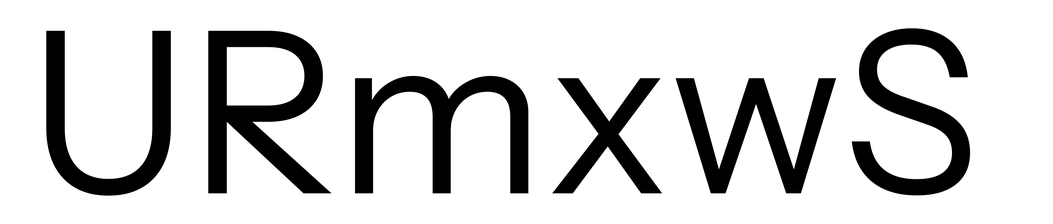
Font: InstrumentSans_Regular